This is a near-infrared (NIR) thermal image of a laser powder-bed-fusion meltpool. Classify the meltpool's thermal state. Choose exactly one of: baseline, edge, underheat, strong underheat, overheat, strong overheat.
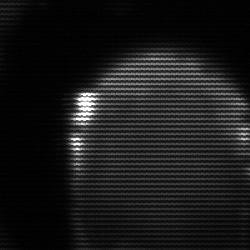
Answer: edge